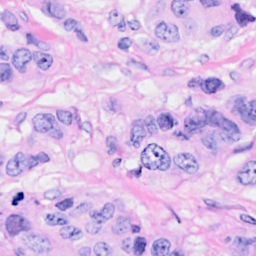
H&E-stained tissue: Breast